Field crop: maize
Growth stage: 2
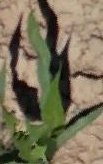
Species: maize